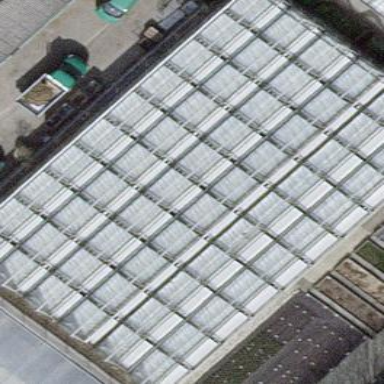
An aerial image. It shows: Greenhouse.